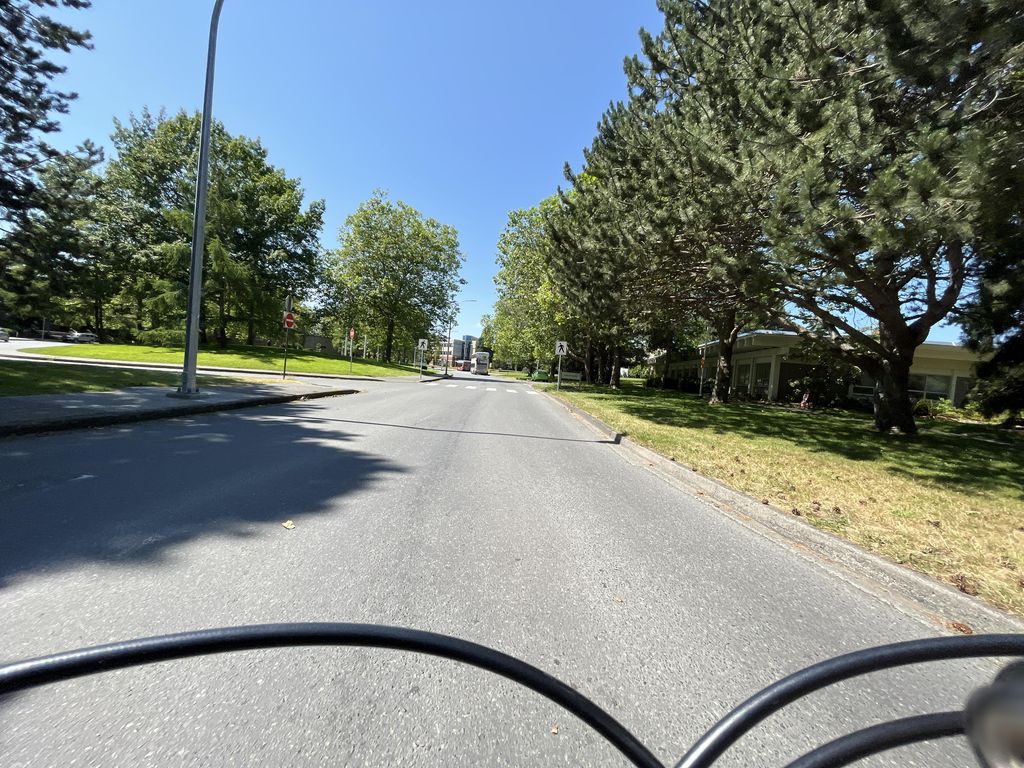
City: victoria